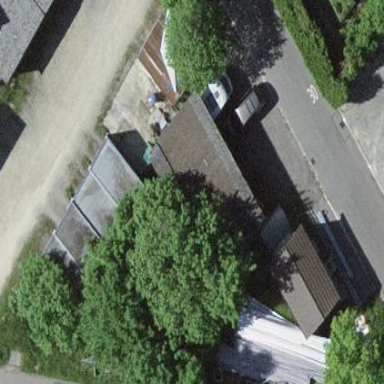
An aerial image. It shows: View of roof of building.